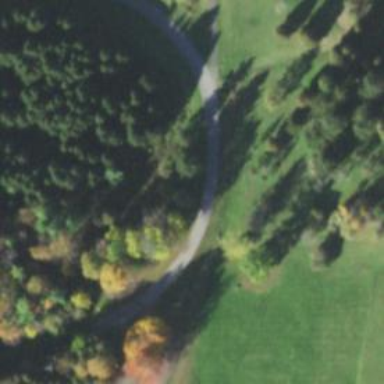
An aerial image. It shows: Disc golf tee area.